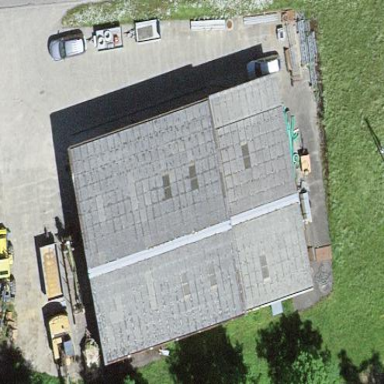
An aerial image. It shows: Warehouse building.